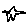
Label: star